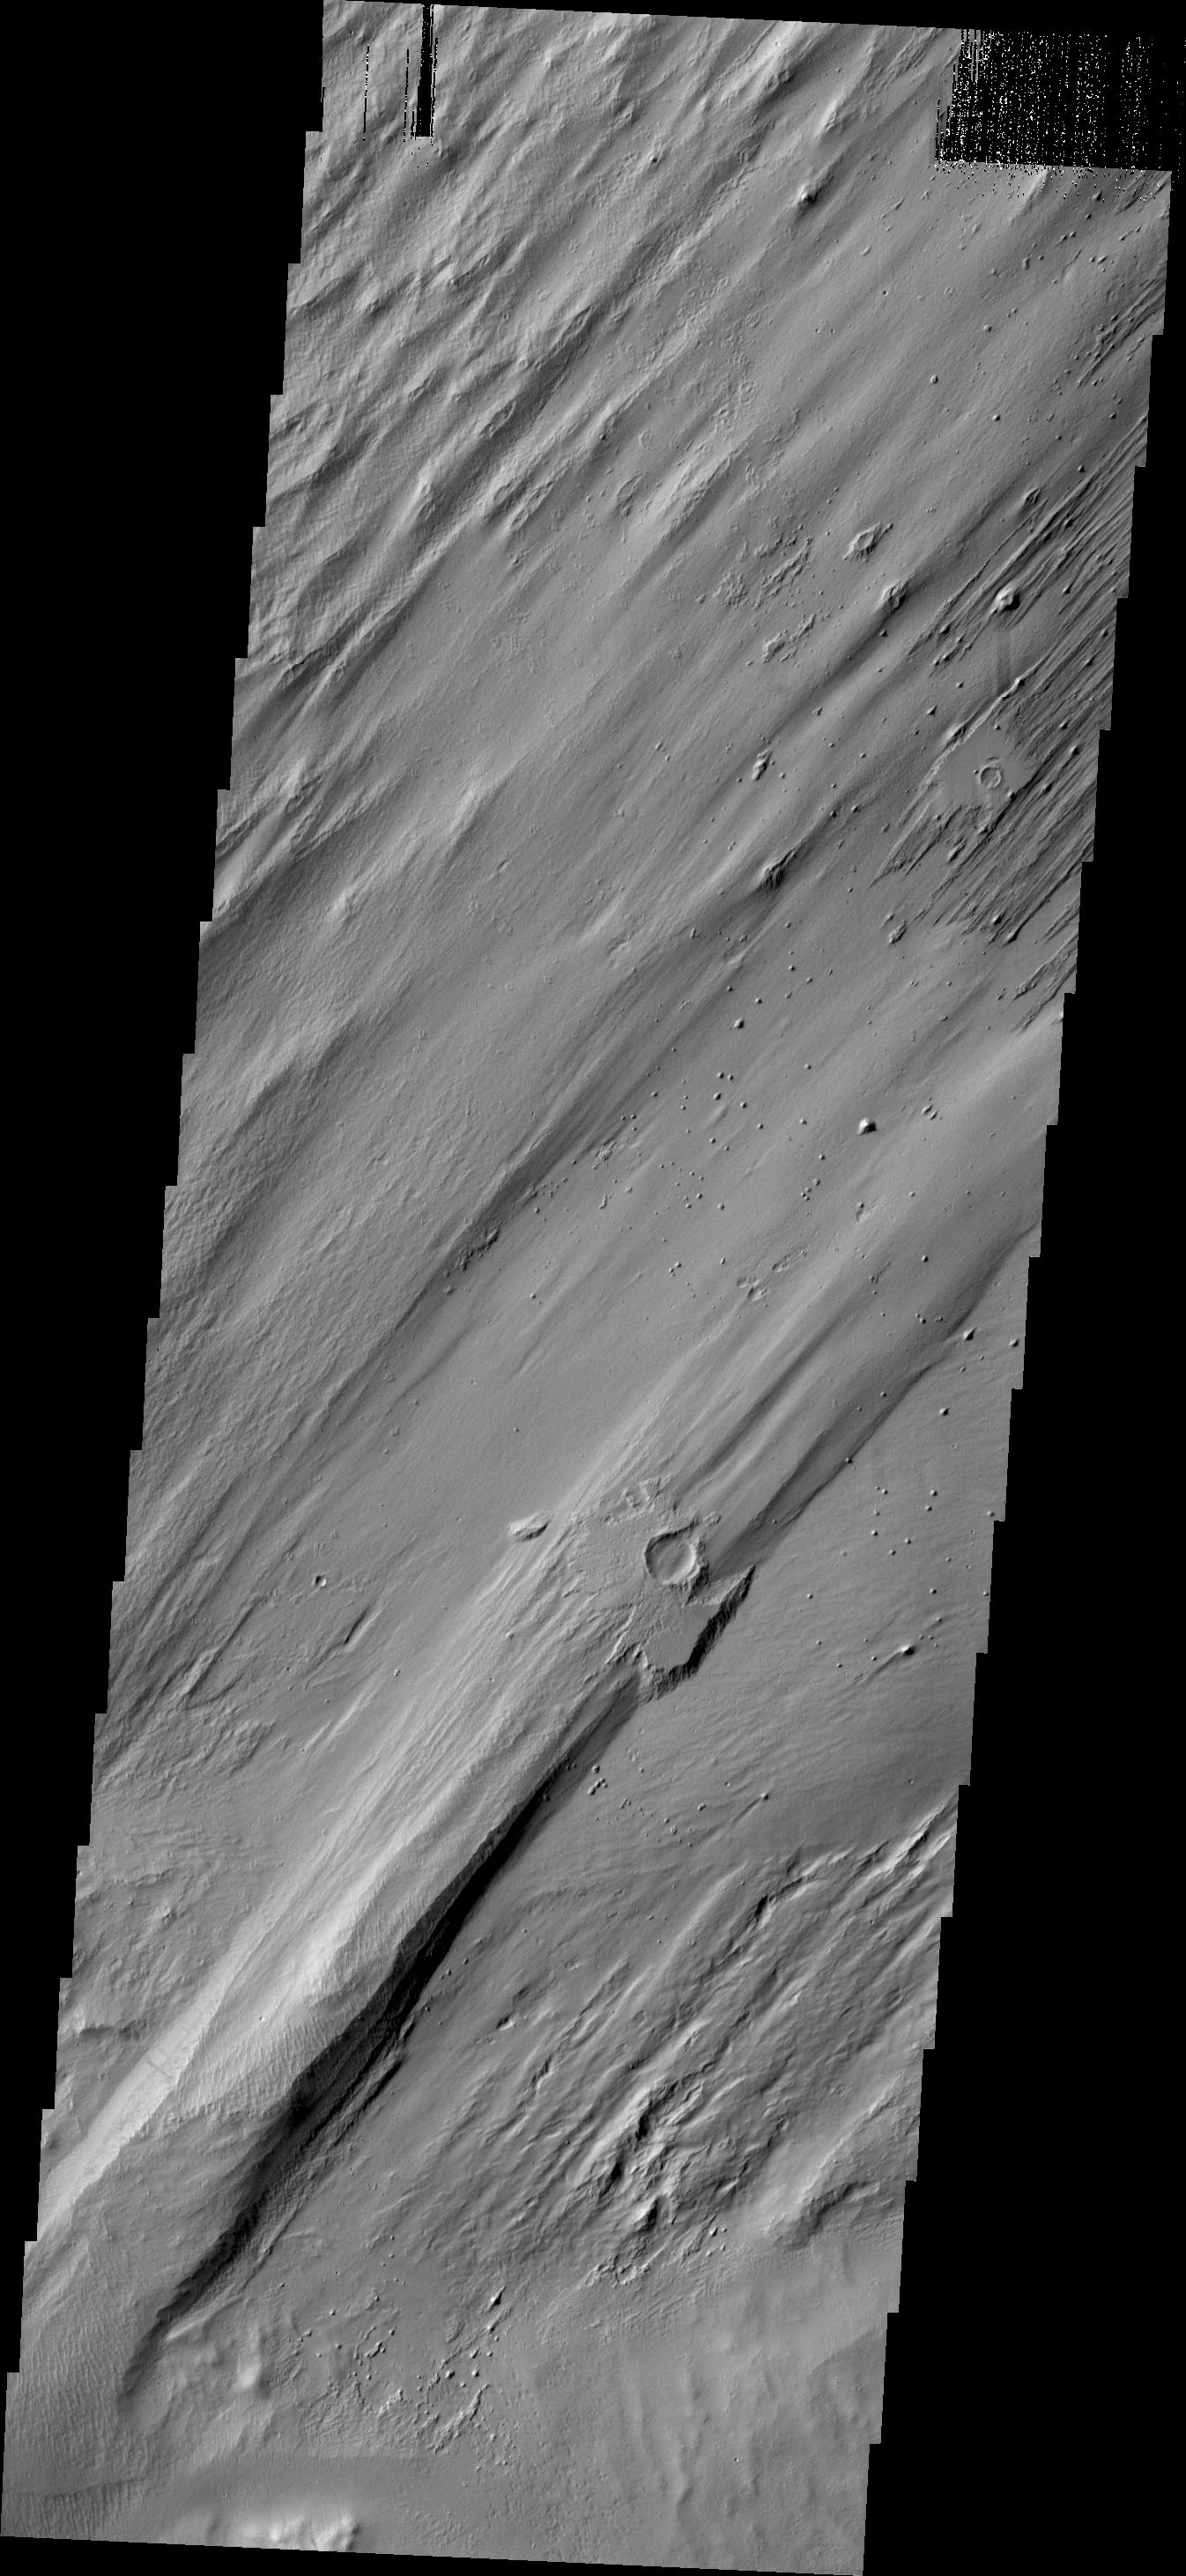
Wind Erosion Mars, 2001 Mars Odyssey